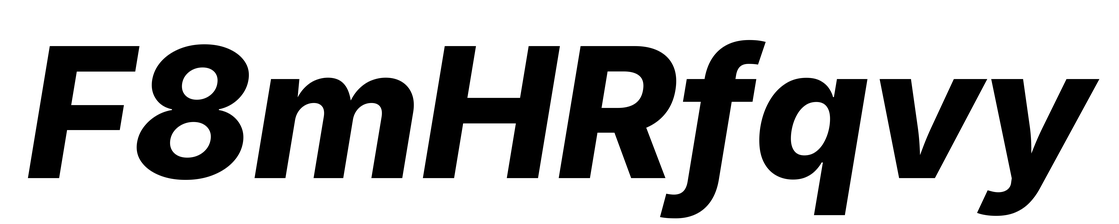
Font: Inter-Italic_ExtraBold_Italic